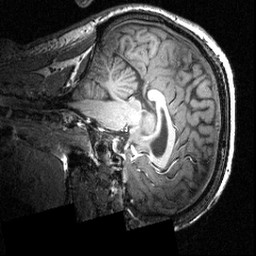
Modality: T1w
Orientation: sagittal
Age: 24
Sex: male
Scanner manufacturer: siemens
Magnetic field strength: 3.951 T
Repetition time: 1.5 s
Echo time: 0.00335 s